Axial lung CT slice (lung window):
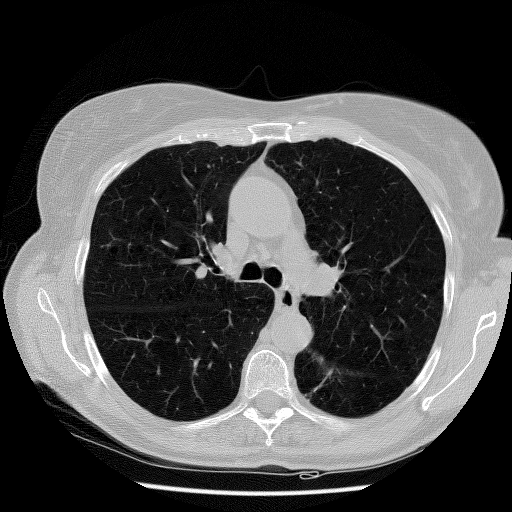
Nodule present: no